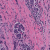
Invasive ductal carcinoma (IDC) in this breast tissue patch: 0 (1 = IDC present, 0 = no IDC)